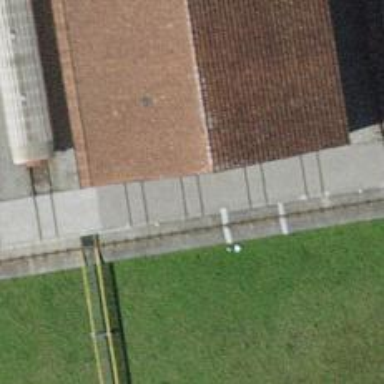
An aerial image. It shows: Narrow-gauge railway with one track passing through yard.